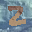
Label: 2